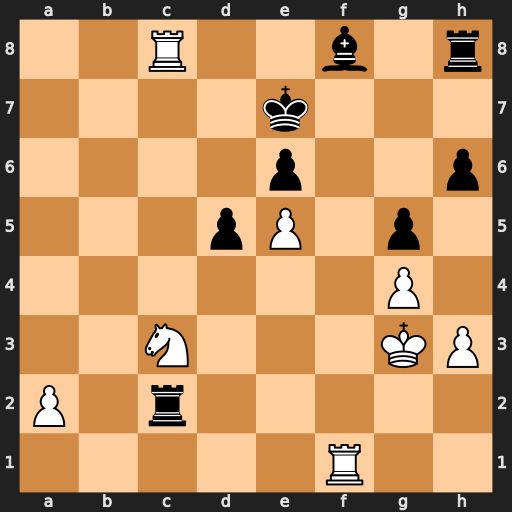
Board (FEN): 2R2b1r/4k3/4p2p/3pP1p1/6P1/2N3KP/P1r5/5R2
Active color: w
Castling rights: -
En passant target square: -
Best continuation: Nxd5+ exd5 Rxc2